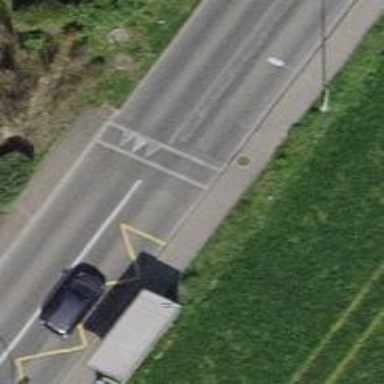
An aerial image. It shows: Traffic calming hump on the road.